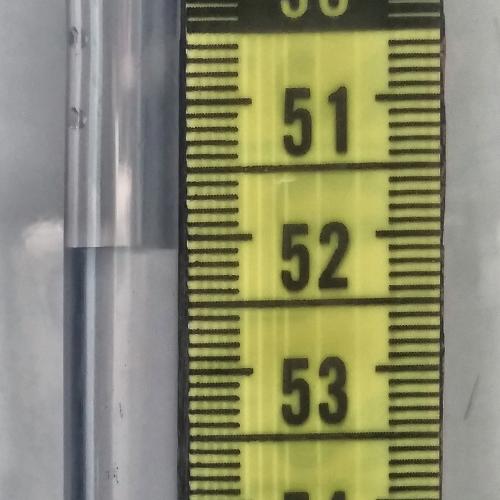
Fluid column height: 52.1 cm